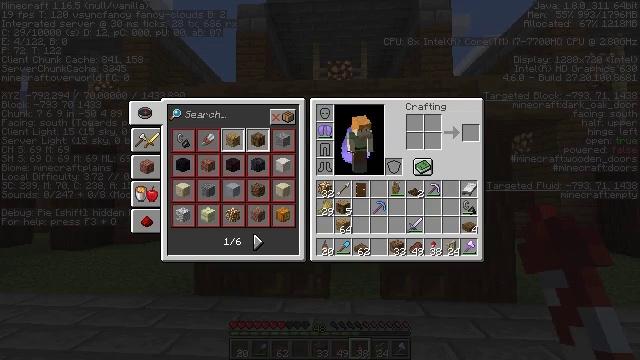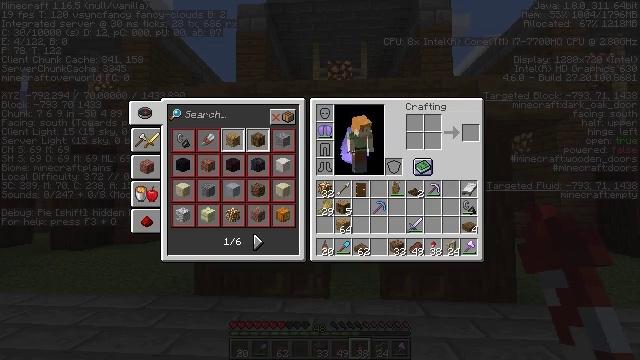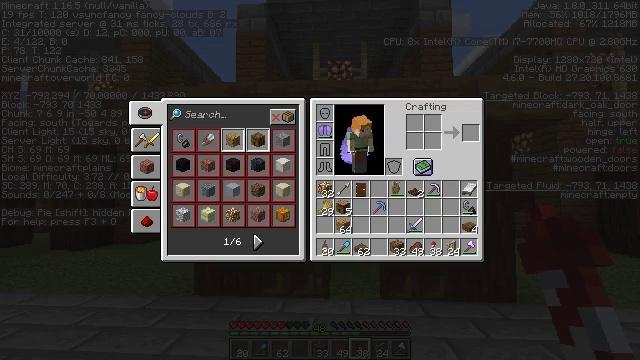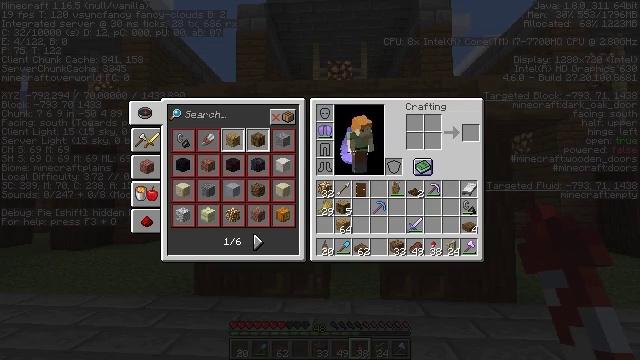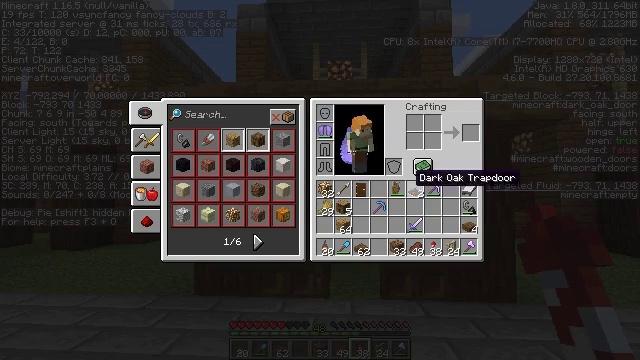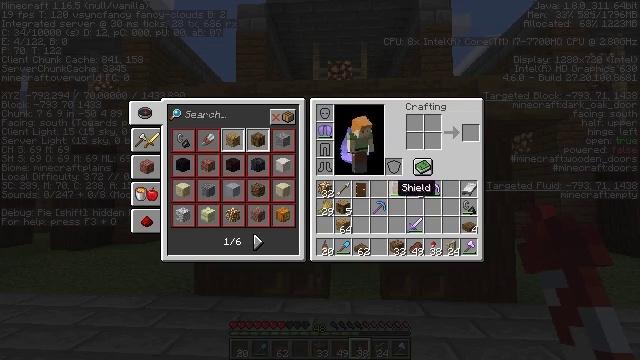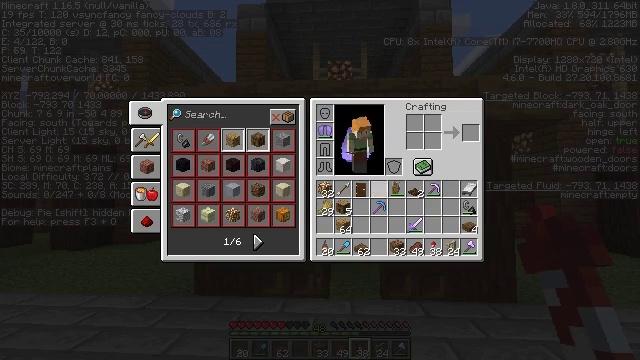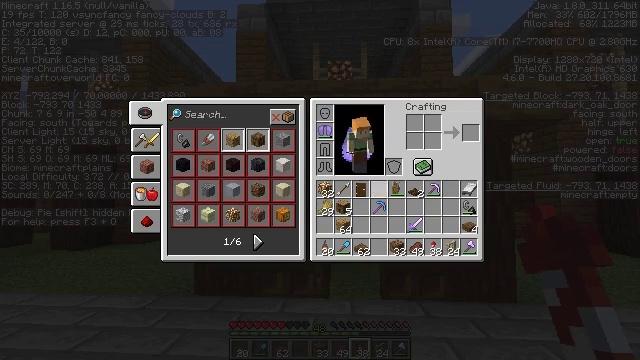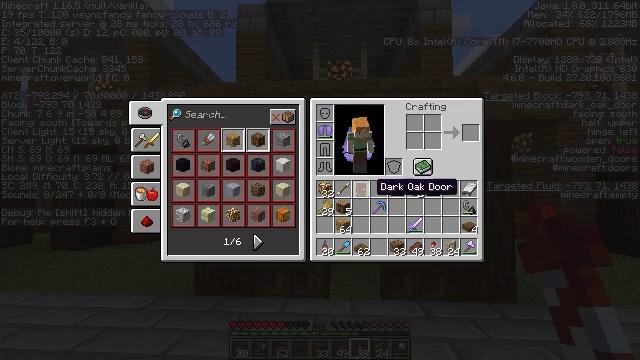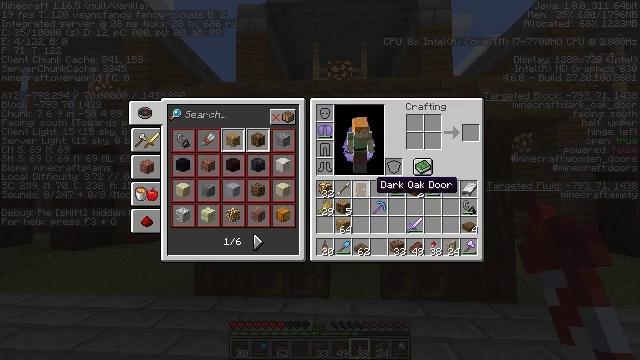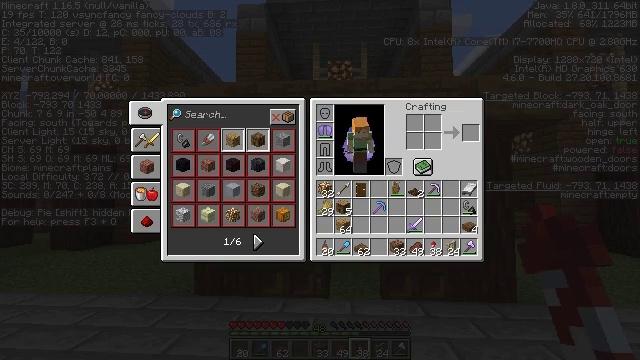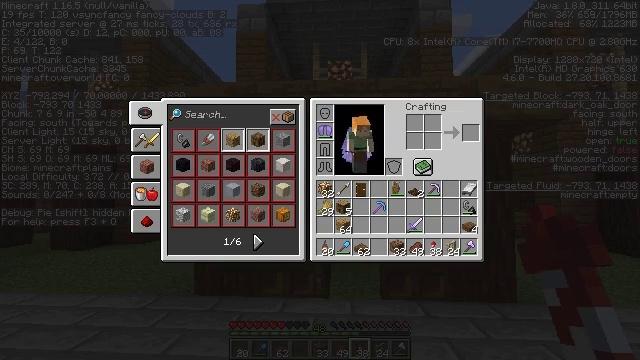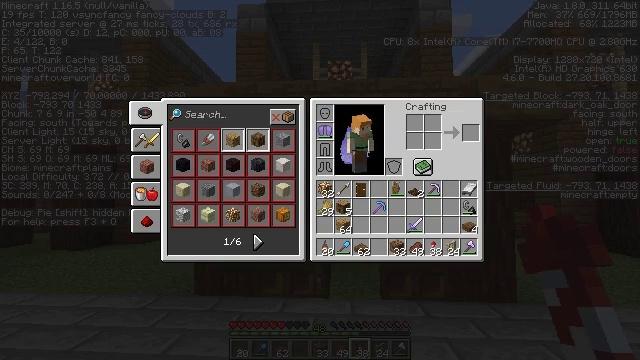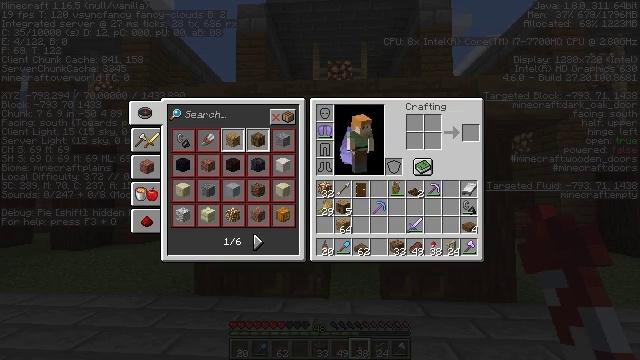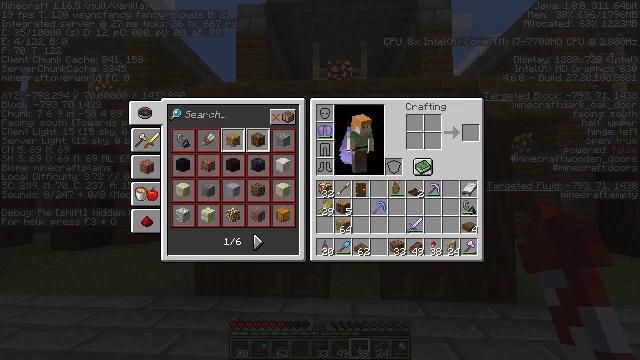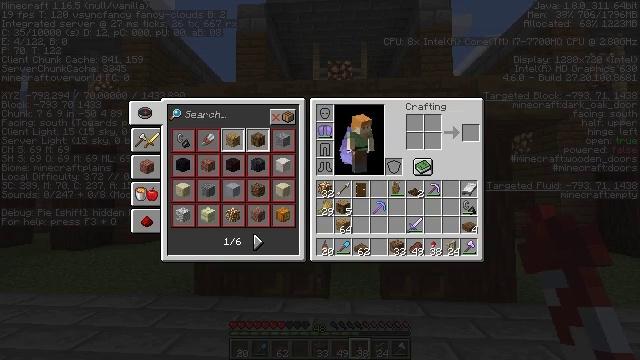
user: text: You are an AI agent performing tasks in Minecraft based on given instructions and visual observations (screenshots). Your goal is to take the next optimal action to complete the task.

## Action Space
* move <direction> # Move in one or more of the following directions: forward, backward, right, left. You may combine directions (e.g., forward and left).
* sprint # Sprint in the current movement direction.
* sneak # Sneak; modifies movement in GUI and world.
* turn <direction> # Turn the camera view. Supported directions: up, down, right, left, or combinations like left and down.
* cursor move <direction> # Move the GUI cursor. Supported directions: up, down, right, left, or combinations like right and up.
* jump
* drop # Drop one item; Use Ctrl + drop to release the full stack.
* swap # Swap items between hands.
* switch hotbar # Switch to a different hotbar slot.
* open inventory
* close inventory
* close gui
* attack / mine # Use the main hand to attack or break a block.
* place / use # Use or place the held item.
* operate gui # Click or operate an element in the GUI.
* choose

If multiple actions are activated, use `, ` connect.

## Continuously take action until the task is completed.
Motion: motion action
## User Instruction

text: Mine the spruce slab.
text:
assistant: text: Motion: cursor move right
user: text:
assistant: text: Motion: sneak
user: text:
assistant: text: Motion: sneak
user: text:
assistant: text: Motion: sneak, cursor move left and down
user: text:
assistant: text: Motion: sneak, cursor move left and down
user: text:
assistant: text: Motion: sneak, cursor move left
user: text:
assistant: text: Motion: sneak, cursor move left
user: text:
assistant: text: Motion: sneak
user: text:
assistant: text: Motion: sneak
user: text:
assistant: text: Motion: sneak, cursor move right and up
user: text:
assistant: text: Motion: sneak, cursor move right and up
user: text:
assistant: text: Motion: sneak, cursor move right
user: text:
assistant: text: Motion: sneak
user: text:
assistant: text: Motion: sneak
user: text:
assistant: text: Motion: sneak, cursor move right and down
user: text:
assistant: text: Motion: sneak, cursor move right
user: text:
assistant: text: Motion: sneak, cursor move right
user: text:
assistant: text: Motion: sneak
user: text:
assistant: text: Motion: sneak, cursor move left
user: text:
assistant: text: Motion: sneak, cursor move left and down
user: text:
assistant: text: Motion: sneak
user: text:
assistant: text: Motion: sneak
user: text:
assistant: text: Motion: sneak
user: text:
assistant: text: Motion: sneak, cursor move left and down
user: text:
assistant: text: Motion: sneak, cursor move left
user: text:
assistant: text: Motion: sneak, cursor move left
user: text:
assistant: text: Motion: sneak, cursor move left
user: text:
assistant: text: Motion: sneak, cursor move left
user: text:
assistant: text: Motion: sneak, cursor move left
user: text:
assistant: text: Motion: sneak